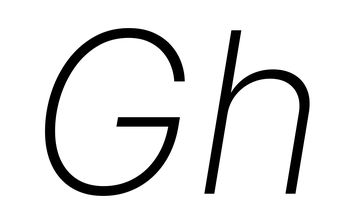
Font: Inter-Italic_ExtraLight_Italic